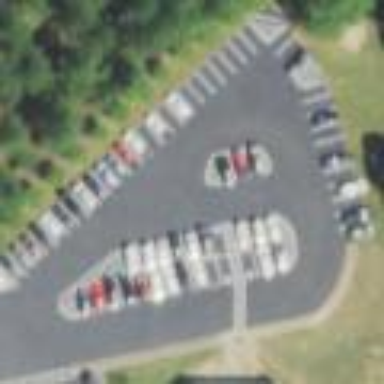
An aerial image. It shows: Parking area with surface.